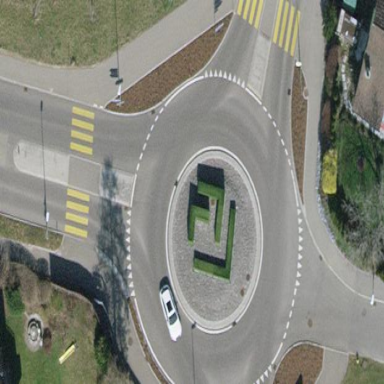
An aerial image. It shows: Asphalt road that is secondary route leading to roundabout.